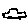
Label: car